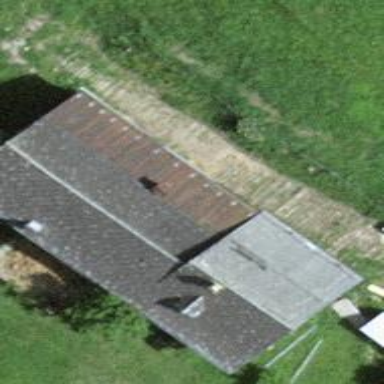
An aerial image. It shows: Gabled roof farm building.